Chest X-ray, AP view. Patient: 58 years old, sex F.
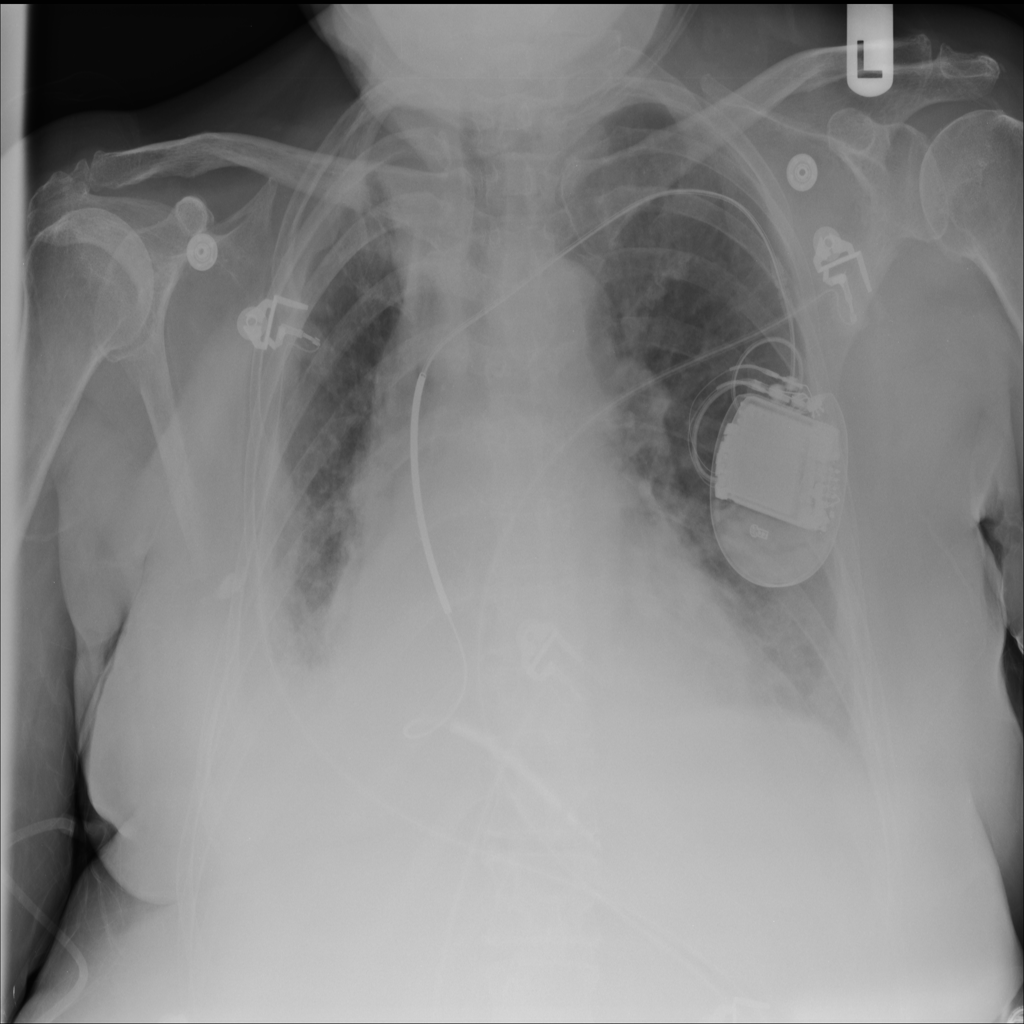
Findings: Infiltration, Mass